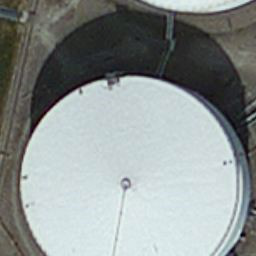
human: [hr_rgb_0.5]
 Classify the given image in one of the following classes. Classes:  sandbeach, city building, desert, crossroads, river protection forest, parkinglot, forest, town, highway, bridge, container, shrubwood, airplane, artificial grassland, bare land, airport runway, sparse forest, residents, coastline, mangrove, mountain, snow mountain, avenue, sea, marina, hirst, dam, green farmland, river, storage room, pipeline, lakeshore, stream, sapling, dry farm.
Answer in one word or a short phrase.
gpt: storage room